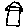
Label: house